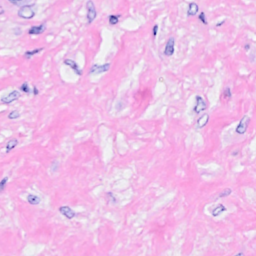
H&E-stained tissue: Breast